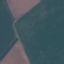
Land use / land cover: AnnualCrop